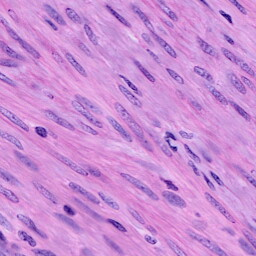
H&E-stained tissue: Cervix